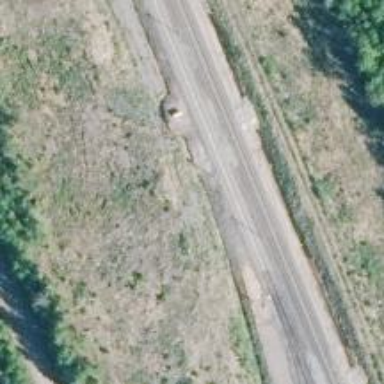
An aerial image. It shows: Railway track with electrified contact lines. This is siding track.